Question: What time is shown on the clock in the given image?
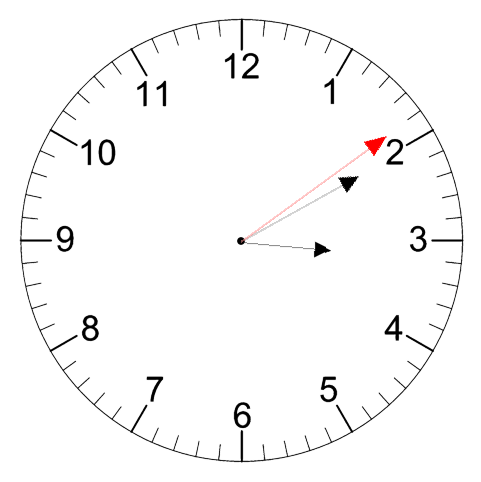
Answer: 03:10:09